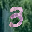
Label: 3